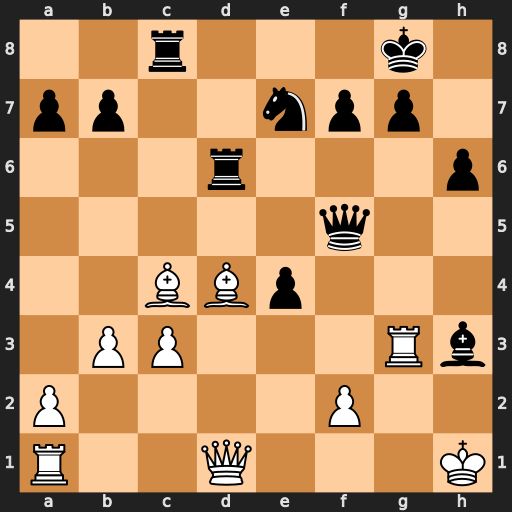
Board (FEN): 2r3k1/pp2npp1/3r3p/5q2/2BBp3/1PP3Rb/P4P2/R2Q3K
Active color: w
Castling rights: -
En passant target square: -
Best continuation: Rxg7+ Kf8 Rxf7+ Qxf7 Bxf7